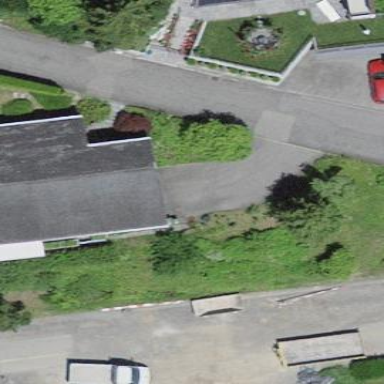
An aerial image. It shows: Residential building.